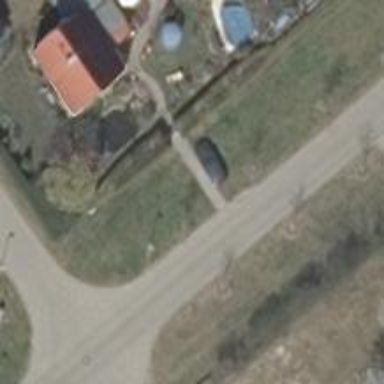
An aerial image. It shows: Footway along the road.